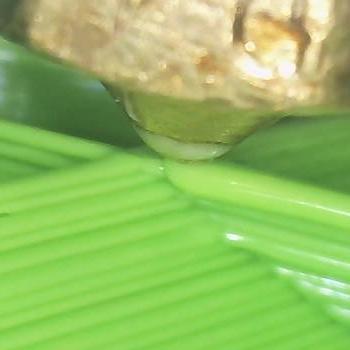
Flow rate: 252%